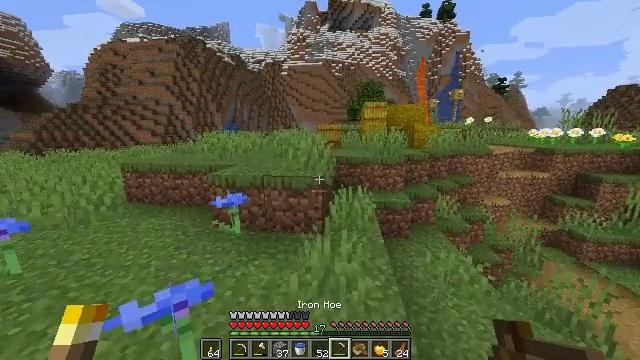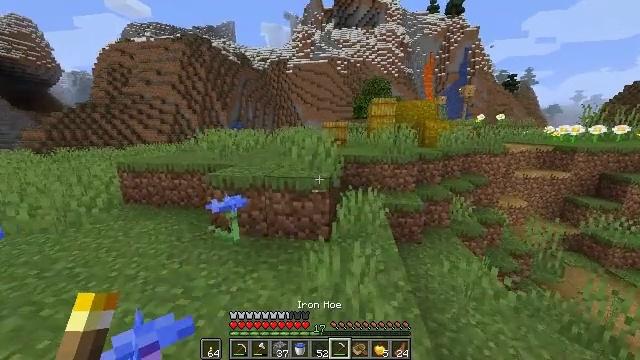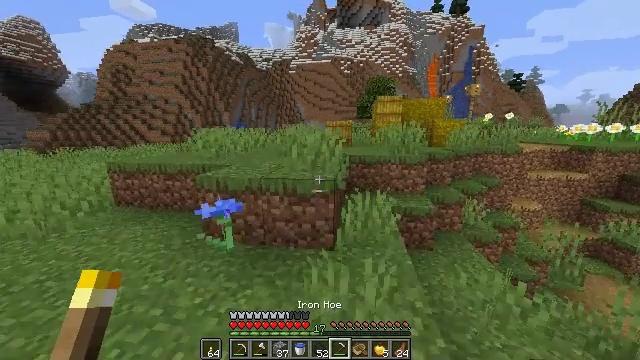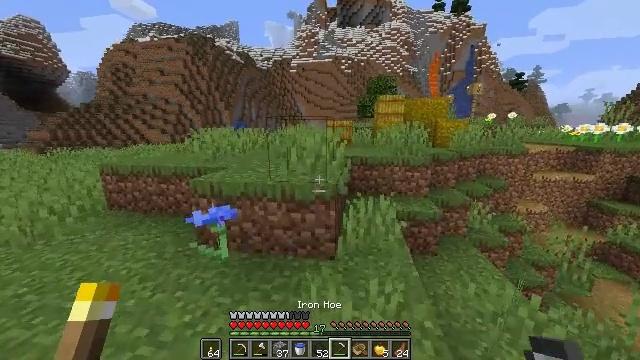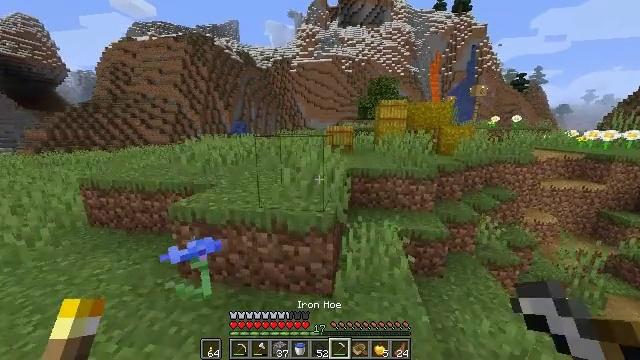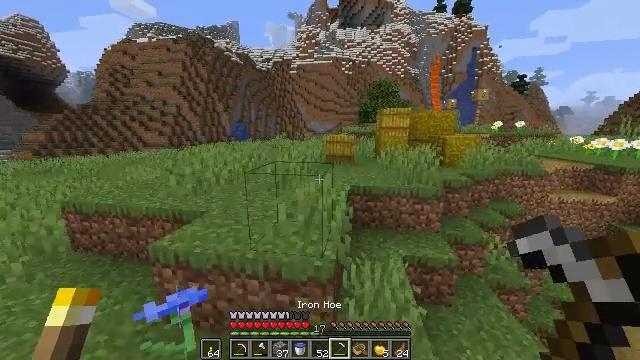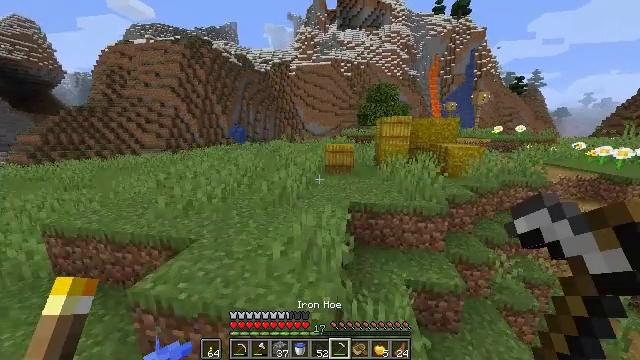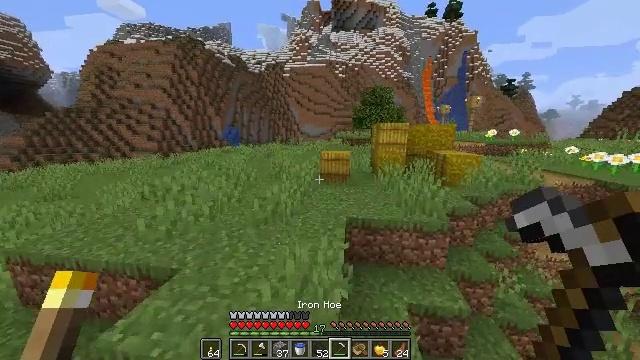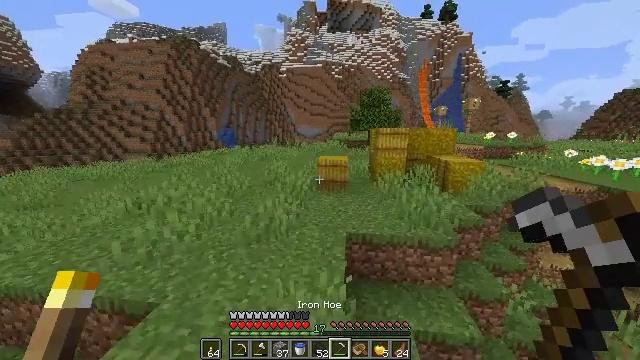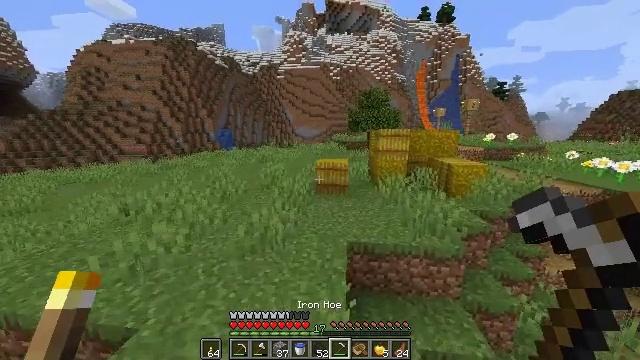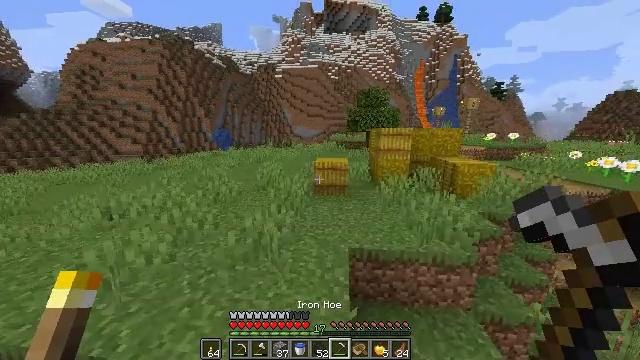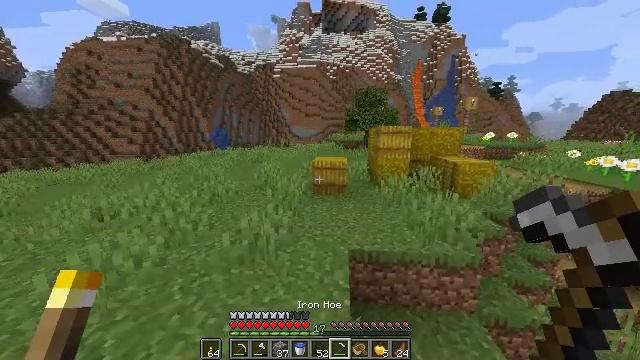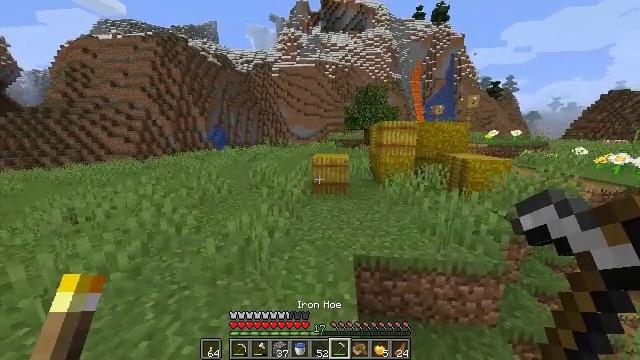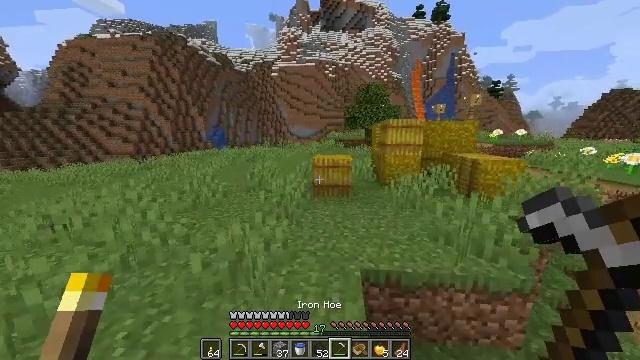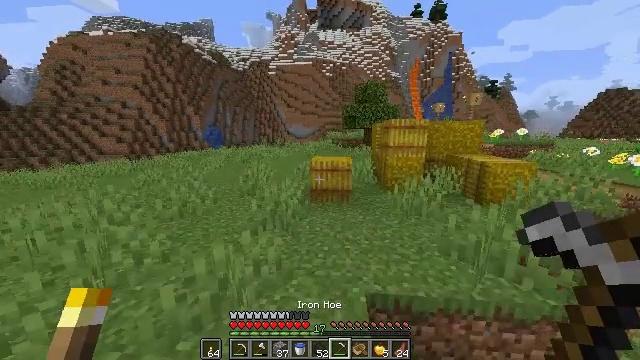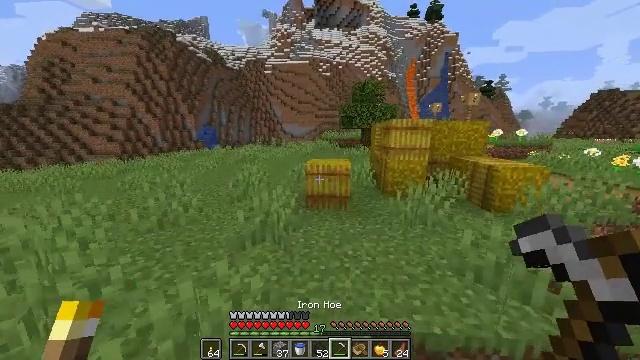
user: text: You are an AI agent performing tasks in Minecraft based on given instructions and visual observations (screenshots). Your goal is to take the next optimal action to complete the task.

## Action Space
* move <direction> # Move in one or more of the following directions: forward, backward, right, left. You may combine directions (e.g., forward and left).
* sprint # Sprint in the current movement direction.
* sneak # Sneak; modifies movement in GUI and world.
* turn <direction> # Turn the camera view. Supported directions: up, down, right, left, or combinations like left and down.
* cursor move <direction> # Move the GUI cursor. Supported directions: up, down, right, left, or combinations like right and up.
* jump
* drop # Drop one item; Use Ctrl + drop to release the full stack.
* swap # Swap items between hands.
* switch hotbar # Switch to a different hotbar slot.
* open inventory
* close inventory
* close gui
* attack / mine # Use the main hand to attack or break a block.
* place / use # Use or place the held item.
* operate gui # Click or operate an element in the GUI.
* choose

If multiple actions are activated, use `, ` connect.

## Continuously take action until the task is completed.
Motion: motion action
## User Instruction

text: Collect a hay block for crafting.
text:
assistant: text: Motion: move forward, sprint, turn left
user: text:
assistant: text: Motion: move forward, sprint
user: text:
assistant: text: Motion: move forward, sprint
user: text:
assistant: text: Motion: move forward, sprint, jump
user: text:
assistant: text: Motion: move forward, sprint, jump
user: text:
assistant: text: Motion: move forward, sprint, jump
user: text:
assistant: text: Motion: move forward, sprint, turn right, jump
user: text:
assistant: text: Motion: move forward, sprint, jump
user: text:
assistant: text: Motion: move forward, sprint, jump
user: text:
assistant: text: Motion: move forward, sprint
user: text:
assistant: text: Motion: move forward, sprint
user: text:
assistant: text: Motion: move forward, sprint
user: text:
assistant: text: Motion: move forward
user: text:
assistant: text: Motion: move forward
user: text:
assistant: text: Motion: move forward
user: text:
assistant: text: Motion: move forward
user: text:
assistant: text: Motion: move forward
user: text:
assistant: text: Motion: move forward, turn right and down
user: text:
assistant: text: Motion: move forward, turn right and down, attack / mine
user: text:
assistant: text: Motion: move forward, attack / mine
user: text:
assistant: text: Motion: move forward, attack / mine
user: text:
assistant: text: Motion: move forward and move left, turn right and down, attack / mine
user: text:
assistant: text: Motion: move forward and move left, attack / mine
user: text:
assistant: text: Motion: move forward and move left, attack / mine
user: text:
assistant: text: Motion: move forward and move left, turn right, attack / mine
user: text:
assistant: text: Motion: move forward and move left, turn right, attack / mine
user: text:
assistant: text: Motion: move forward and move left, turn right and up, attack / mine
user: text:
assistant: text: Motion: move forward and move left, turn right and up, attack / mine
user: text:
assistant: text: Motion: move forward and move left, turn right and up, attack / mine
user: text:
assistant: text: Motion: move forward, turn right, attack / mine